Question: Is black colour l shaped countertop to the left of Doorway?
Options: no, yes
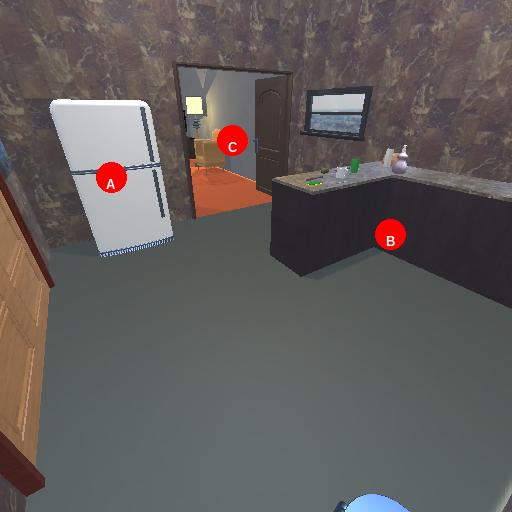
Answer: no